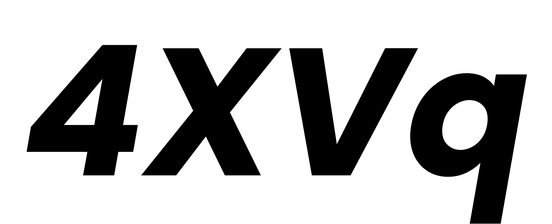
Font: Poppins-BoldItalic